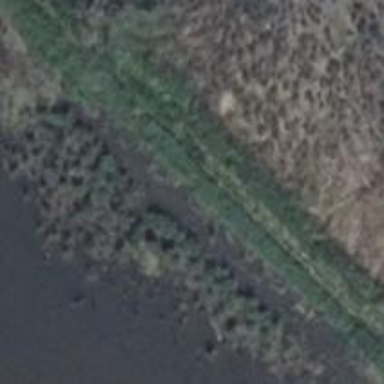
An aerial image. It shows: Path with grass surface and embankment along the way.